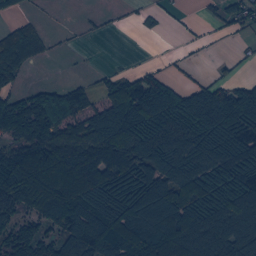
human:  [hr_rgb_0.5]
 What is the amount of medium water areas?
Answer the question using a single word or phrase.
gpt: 0

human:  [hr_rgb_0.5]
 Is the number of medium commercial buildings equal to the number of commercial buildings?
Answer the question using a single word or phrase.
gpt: yes

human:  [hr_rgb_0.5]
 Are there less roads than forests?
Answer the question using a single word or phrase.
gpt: yes

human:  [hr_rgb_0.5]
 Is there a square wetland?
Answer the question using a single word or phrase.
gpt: no

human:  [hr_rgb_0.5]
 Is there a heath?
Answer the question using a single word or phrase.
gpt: yes

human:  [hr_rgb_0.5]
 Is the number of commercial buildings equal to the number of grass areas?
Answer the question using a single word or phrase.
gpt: no

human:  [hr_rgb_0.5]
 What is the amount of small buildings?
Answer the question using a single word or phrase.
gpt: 34

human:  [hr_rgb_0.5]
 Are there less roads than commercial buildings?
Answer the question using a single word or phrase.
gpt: no

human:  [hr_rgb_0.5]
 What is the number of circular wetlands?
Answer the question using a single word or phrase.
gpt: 0

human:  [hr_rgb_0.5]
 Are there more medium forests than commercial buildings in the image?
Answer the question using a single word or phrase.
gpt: yes

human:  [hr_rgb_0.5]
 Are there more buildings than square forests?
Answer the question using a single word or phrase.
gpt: yes

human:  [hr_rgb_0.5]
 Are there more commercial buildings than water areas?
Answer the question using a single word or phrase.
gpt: no

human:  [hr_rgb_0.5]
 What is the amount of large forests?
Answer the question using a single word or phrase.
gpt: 47

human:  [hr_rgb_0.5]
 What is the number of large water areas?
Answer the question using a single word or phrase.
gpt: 1

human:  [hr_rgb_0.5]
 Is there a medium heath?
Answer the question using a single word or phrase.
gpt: yes

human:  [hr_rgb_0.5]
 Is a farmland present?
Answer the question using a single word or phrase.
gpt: yes

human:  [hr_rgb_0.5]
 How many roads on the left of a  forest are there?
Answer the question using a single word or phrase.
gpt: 49

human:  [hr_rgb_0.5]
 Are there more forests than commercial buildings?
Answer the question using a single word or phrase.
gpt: yes

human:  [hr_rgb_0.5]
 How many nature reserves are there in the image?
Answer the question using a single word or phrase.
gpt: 2

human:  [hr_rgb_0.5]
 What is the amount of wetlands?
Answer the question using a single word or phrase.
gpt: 5

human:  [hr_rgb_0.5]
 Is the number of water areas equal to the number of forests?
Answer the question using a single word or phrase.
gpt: no

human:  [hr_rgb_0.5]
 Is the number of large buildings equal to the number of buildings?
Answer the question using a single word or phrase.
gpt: no

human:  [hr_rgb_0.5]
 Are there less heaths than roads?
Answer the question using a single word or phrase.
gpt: yes

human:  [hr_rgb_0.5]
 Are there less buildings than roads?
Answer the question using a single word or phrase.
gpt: yes

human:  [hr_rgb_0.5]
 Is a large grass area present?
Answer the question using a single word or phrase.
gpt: yes

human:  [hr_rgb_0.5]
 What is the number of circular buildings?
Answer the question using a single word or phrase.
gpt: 0

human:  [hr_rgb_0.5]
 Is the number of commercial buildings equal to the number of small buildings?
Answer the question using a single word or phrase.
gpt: no

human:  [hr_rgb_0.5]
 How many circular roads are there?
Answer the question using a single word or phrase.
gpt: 0

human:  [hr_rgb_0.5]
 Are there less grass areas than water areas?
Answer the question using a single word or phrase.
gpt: no

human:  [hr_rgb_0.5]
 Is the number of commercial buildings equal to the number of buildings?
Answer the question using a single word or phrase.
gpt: no

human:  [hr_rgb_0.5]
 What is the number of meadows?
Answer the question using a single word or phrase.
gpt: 10

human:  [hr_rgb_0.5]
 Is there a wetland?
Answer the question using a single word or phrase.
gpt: yes

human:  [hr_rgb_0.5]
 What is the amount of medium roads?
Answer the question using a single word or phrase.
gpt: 0

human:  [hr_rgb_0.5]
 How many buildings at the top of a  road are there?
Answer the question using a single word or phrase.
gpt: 34

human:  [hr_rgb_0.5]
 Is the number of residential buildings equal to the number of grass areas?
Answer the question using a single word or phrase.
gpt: no

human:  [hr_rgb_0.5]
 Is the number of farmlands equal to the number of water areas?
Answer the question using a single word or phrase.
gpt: no